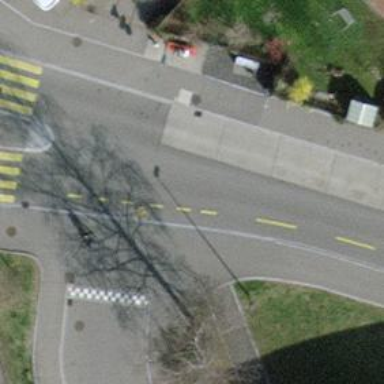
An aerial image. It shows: Public transport stop position.